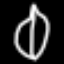
Label: leaf